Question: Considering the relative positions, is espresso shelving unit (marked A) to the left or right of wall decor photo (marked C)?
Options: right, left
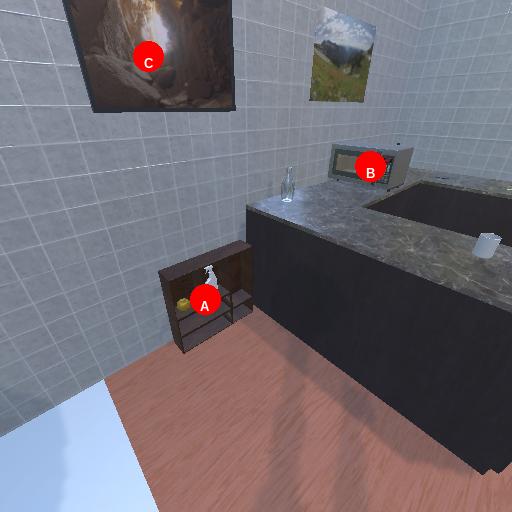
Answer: right